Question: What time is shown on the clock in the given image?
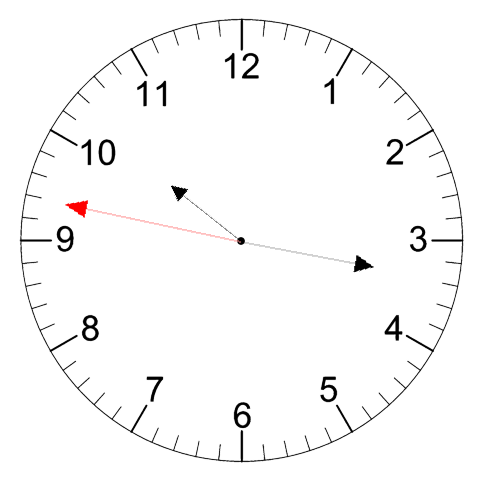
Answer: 10:16:47